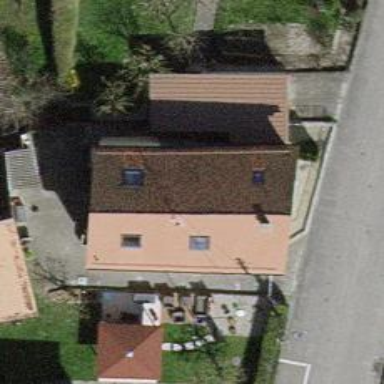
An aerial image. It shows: Gabled roof house.